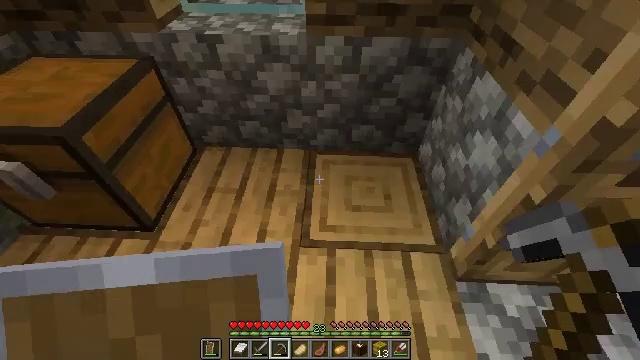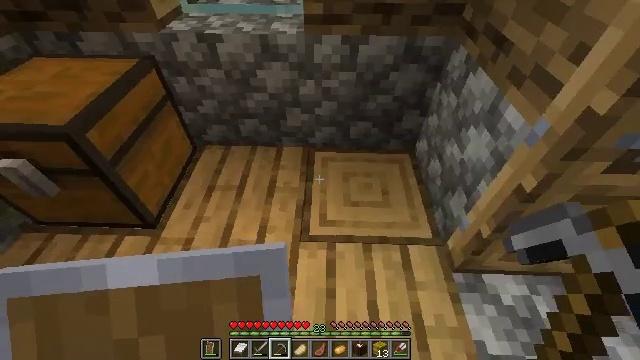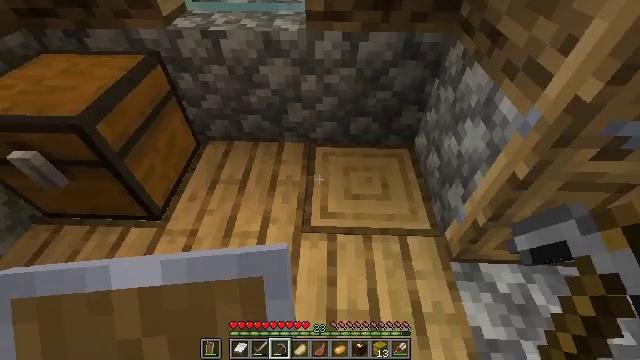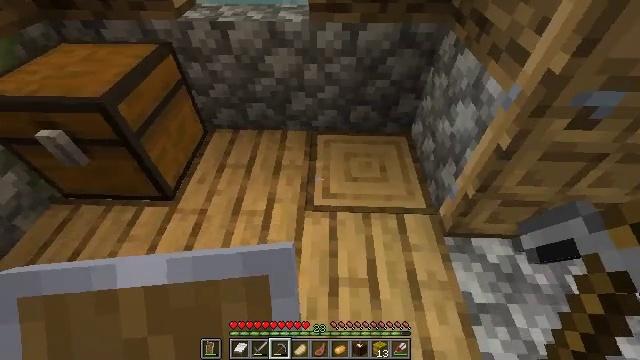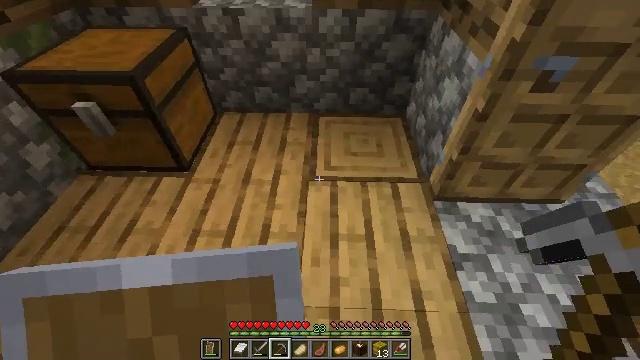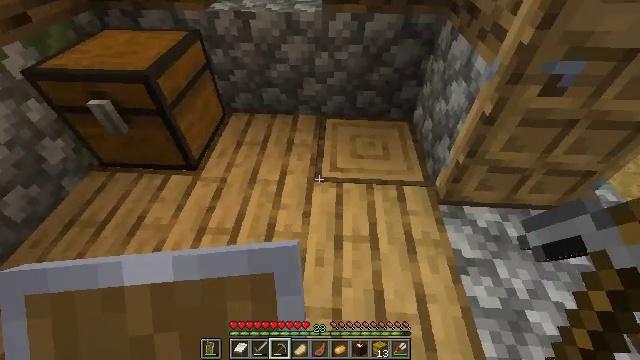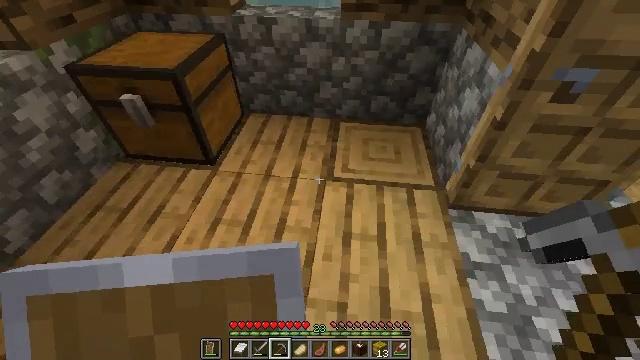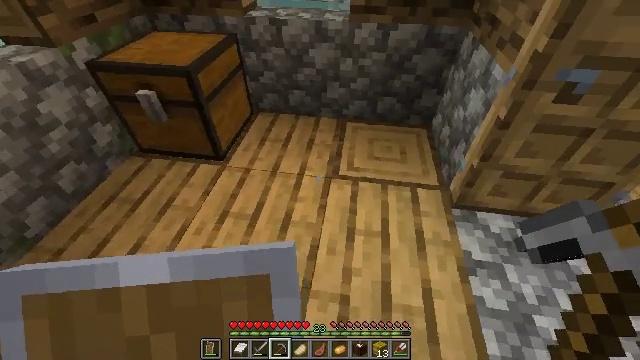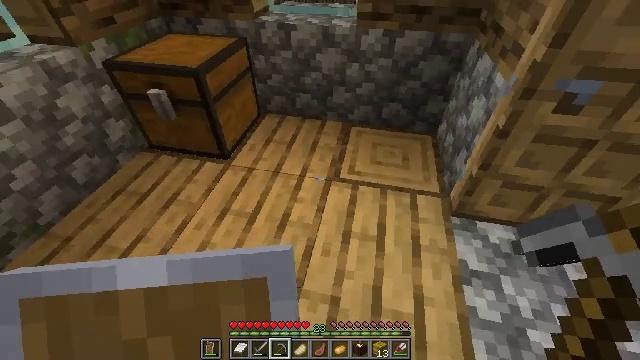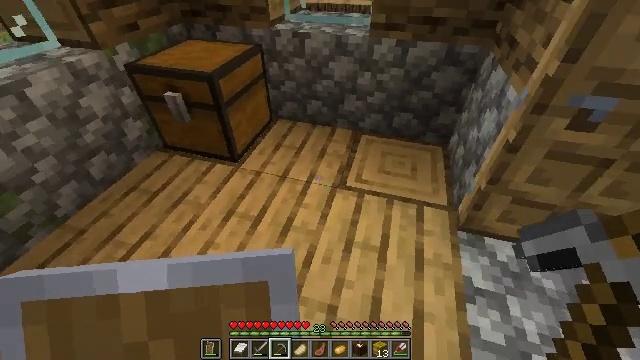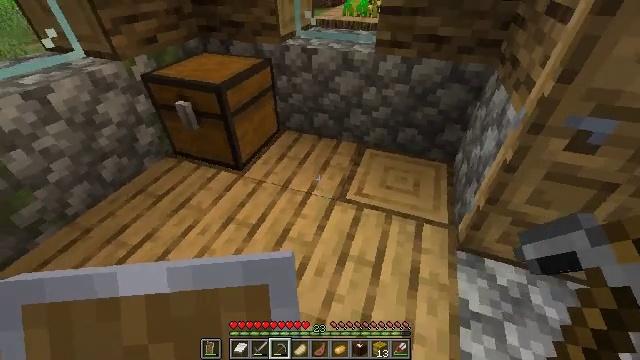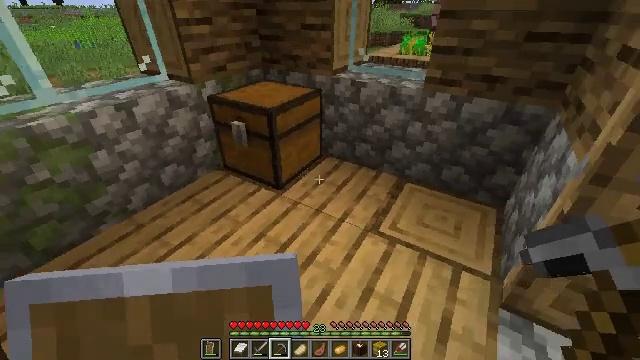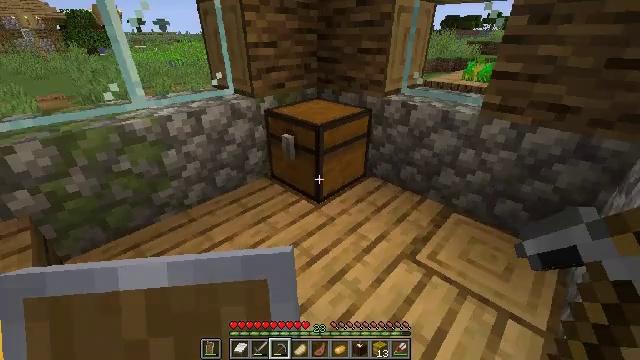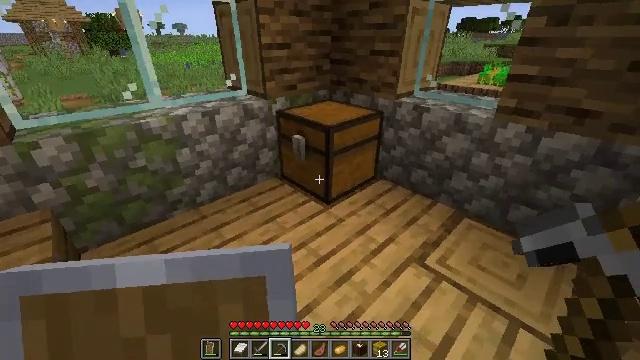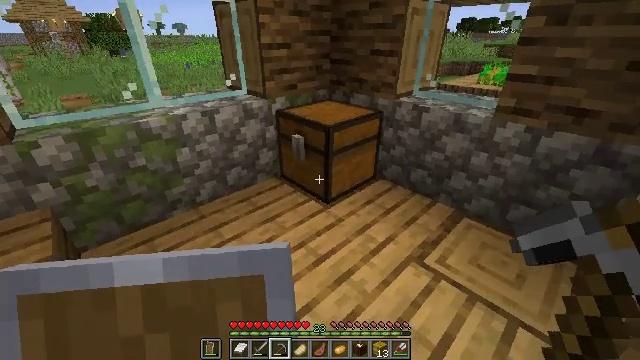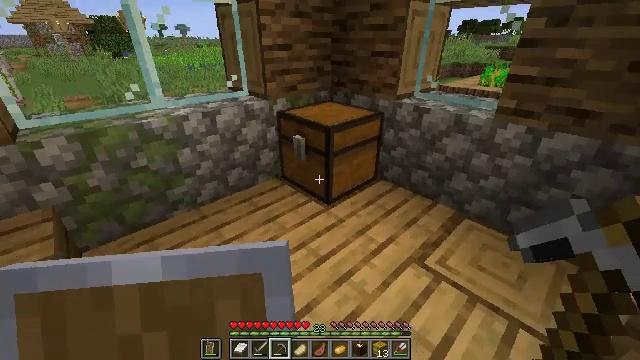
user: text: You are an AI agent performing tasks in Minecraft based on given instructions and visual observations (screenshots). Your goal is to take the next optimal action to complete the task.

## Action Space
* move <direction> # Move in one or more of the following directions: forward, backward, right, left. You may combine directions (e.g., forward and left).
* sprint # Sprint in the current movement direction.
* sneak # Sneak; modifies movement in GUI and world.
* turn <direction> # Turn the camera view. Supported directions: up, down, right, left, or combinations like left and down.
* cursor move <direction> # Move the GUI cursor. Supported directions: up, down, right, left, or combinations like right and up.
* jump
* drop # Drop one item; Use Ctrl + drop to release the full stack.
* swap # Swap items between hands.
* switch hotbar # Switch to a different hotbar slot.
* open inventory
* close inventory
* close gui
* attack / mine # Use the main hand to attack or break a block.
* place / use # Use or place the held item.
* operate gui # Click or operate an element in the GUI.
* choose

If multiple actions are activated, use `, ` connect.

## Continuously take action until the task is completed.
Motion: motion action
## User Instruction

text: Mine a chest to move it.
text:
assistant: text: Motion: move back
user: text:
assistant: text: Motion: move back
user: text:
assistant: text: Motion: move back
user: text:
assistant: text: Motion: move back
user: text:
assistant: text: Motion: turn left
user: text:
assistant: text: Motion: turn left and up
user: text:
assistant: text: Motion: turn left
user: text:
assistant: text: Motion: move right, turn left
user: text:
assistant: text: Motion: move right, turn left and up
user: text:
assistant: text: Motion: turn left and up
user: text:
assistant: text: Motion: turn left and up
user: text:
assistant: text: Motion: turn left and up
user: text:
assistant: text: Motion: turn left
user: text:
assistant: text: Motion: no_op
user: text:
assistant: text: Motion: no_op
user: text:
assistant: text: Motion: turn left and up
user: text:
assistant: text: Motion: turn left
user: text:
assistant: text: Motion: move forward
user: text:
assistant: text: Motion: move forward
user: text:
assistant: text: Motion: move forward, turn right
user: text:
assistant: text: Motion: turn right and down
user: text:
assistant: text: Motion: no_op
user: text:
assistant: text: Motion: attack / mine
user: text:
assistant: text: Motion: attack / mine
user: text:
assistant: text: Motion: attack / mine
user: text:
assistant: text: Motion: attack / mine
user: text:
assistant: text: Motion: attack / mine
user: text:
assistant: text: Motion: attack / mine
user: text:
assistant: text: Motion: attack / mine
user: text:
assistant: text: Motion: attack / mine